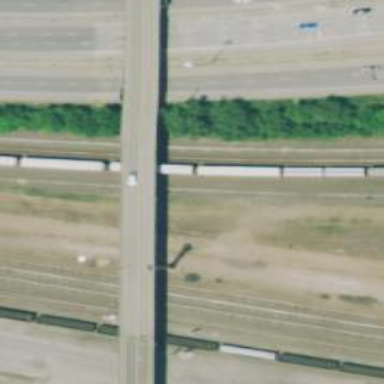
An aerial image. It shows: Abandoned railway.